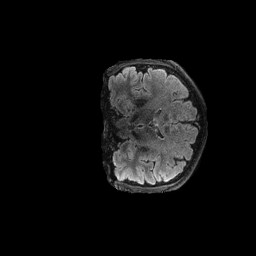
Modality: FLAIR
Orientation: coronal
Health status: ill
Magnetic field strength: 3 T